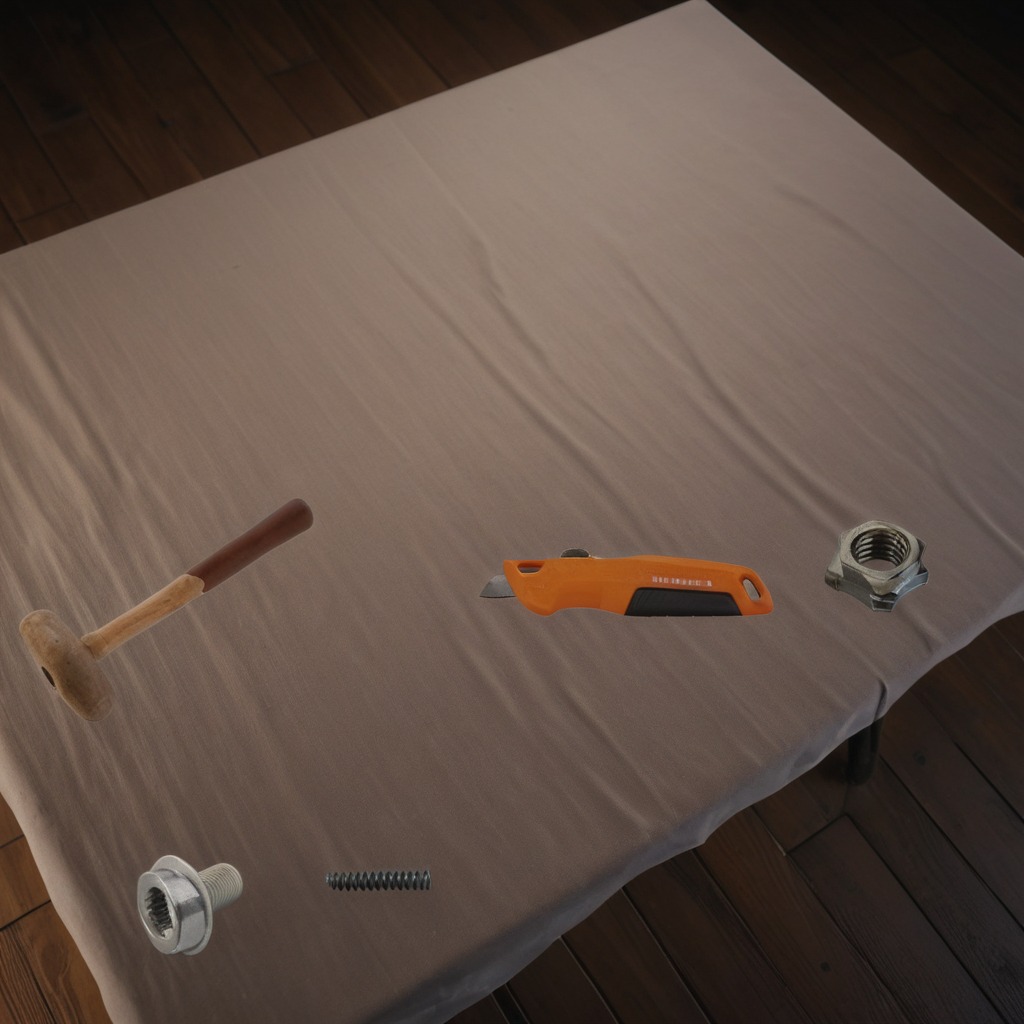
A utility knife, a metal machine screw, a hammer, a coiled metal spring, and a metal nut are lying on the wooden table.